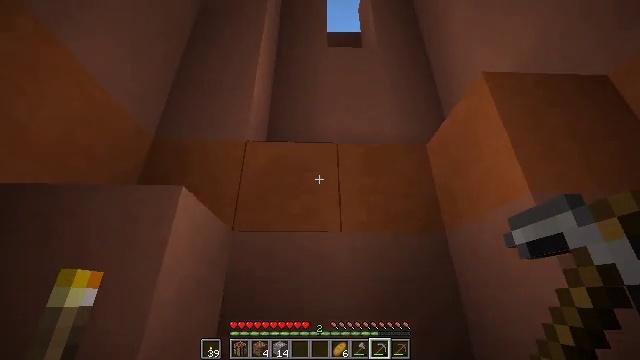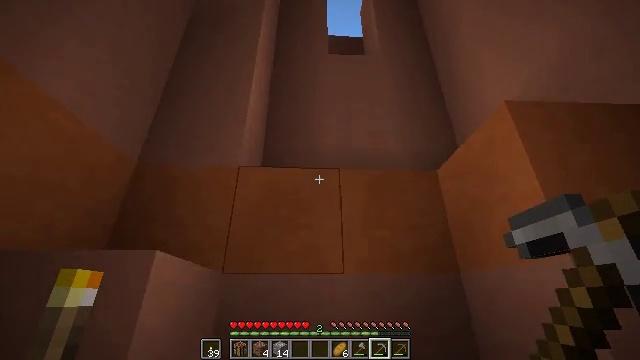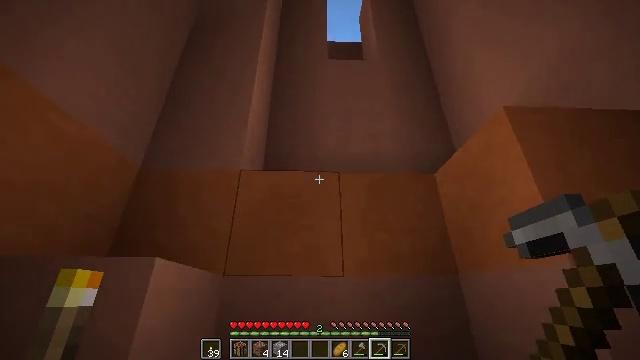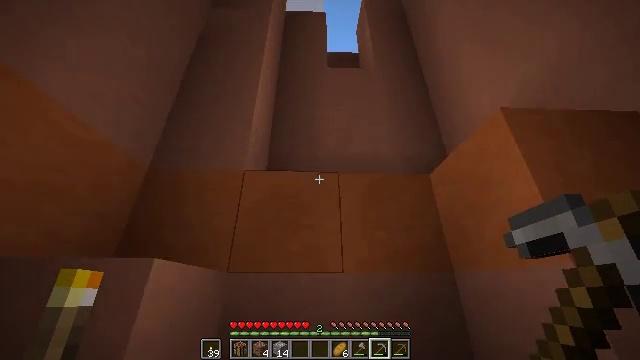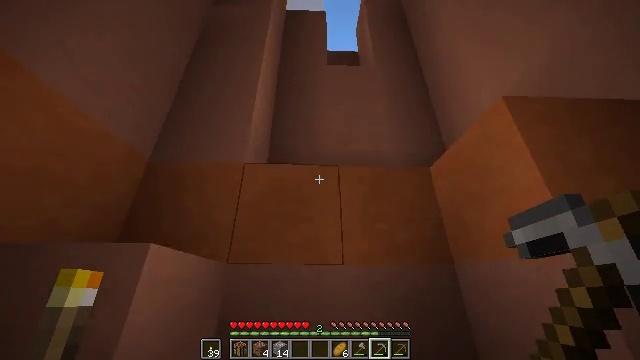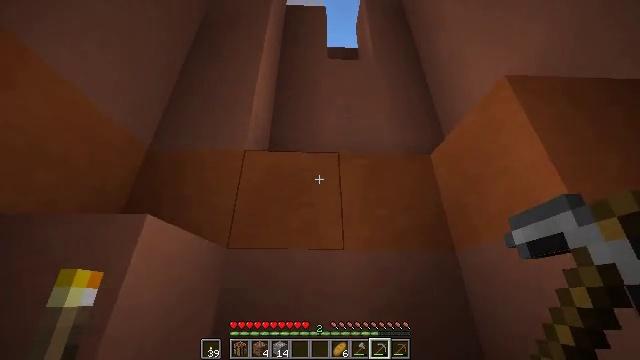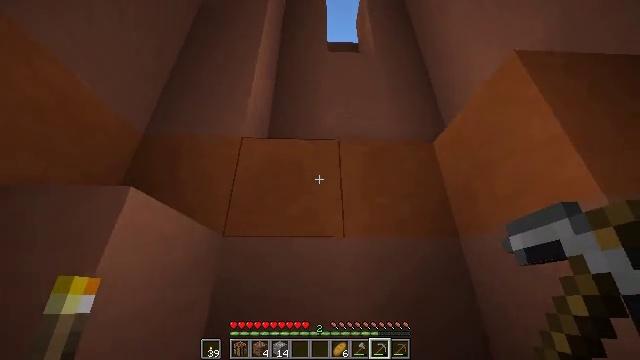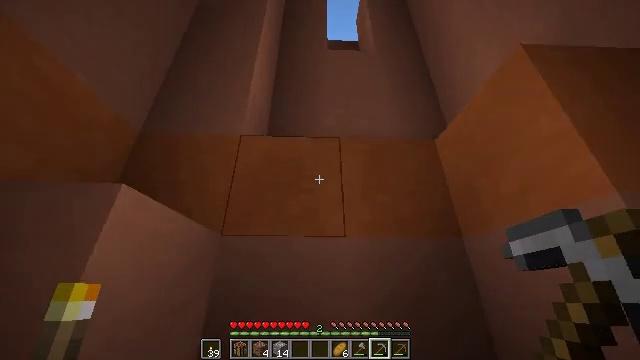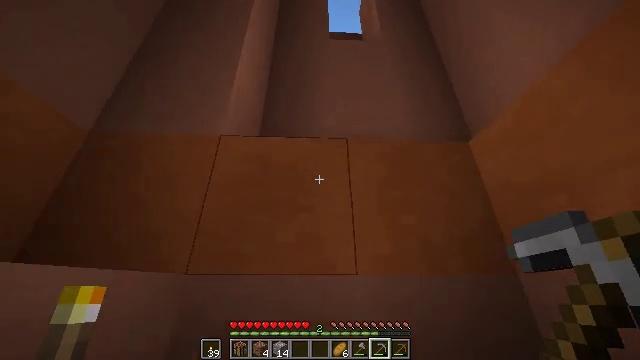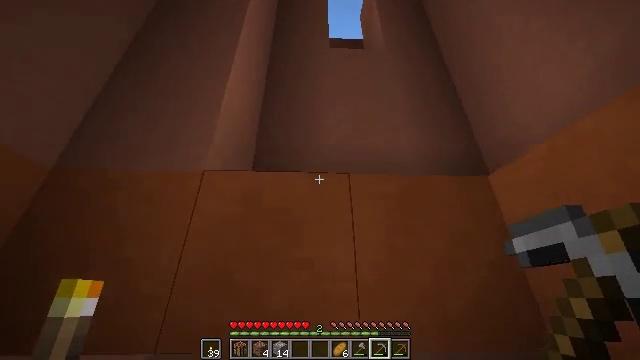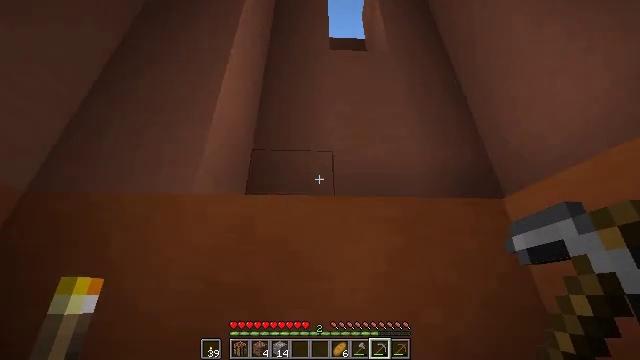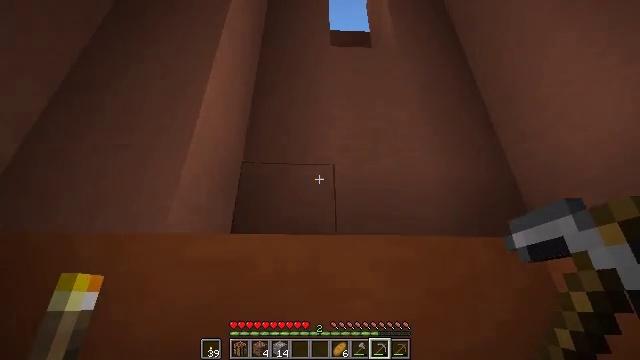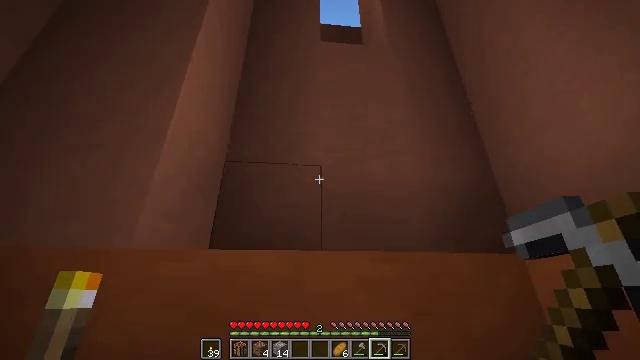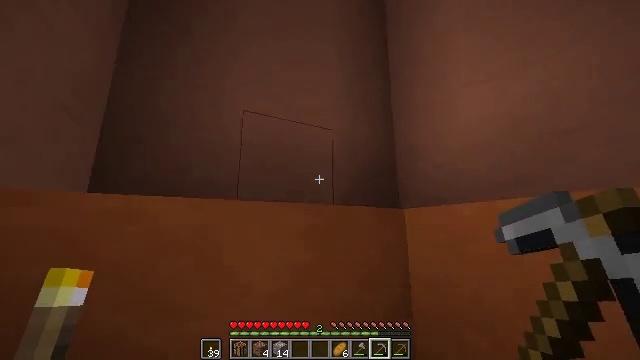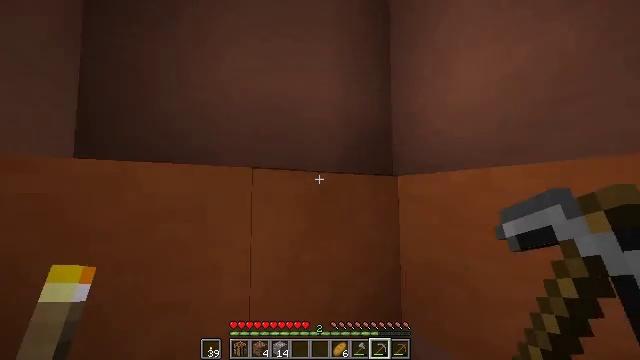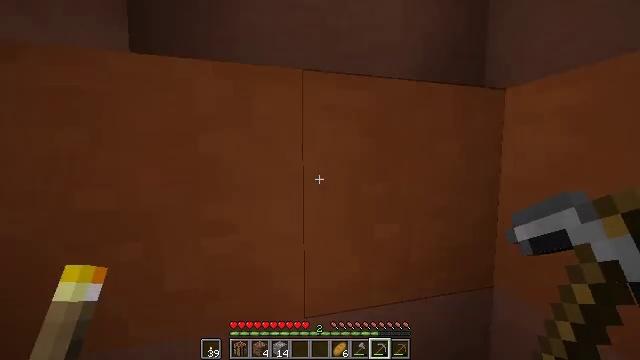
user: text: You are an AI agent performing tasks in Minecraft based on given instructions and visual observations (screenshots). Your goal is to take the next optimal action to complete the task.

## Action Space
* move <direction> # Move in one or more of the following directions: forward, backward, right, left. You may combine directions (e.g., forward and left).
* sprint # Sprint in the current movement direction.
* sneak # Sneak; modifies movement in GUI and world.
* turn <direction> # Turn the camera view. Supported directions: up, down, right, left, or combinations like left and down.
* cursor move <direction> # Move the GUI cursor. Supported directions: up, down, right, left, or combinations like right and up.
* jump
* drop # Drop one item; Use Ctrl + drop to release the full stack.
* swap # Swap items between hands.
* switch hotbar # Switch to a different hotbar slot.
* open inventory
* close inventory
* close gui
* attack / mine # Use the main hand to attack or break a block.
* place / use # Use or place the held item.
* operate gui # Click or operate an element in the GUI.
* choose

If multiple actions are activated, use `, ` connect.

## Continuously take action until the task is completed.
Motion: motion action
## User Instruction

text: Break terracotta to collect it.
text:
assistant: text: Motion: move forward, sprint, jump
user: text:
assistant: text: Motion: move forward, sprint, jump
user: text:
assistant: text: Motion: move forward, sprint, jump
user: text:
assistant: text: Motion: move forward, sprint, jump
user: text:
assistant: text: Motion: move forward, sprint, jump
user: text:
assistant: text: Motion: move forward, sprint, jump
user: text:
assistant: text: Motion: move forward, sprint, jump
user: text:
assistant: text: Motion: move forward, sprint, jump
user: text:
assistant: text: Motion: move forward, sprint, jump
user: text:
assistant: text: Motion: move forward, sprint, jump
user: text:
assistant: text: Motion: move forward, sprint, jump
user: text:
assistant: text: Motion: move forward, sprint, turn right and down, jump
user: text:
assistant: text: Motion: move forward, sprint, turn right and down, jump
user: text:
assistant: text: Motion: move forward, sprint, turn right and down, jump
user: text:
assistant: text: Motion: move forward and move left, sprint, turn left and down
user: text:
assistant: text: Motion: move forward and move left, sprint, turn left and down
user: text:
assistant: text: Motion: move forward and move left, sprint, turn left and down
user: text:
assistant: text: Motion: move forward and move left, sprint, turn left and down
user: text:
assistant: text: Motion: move left, sprint, turn right and down, jump
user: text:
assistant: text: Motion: move left, sprint, turn right and down, jump
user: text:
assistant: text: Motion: move left, sprint, turn right and down, jump
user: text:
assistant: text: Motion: move left, sprint, turn right and down, jump
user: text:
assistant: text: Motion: move left, sprint, turn right and down
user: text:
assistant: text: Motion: move left, sprint, turn right and down
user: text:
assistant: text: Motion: move back and move left, sprint, turn right and down
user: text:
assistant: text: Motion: move back and move left, sprint, turn right and up
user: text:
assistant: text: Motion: move back and move left, turn right and up
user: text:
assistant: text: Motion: move back, turn right and up
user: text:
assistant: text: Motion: move back, turn right and up
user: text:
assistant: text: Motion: move back, turn right and up